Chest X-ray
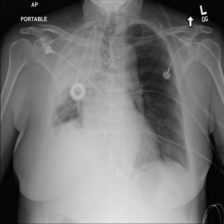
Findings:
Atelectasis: negative
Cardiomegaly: negative
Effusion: negative
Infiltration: negative
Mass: negative
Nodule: positive
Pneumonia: negative
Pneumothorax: negative
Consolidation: positive
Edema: negative
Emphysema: negative
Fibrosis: negative
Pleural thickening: negative
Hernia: negative